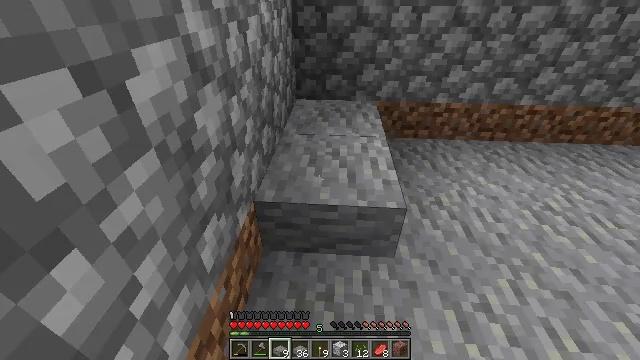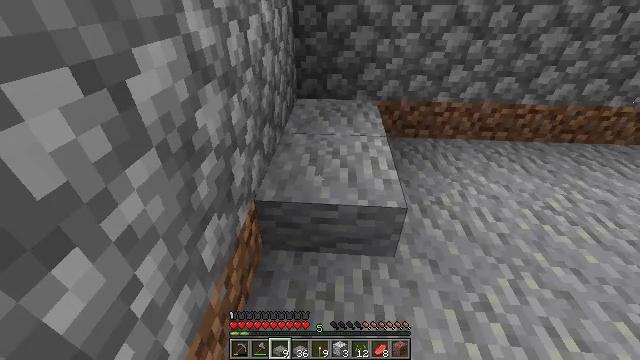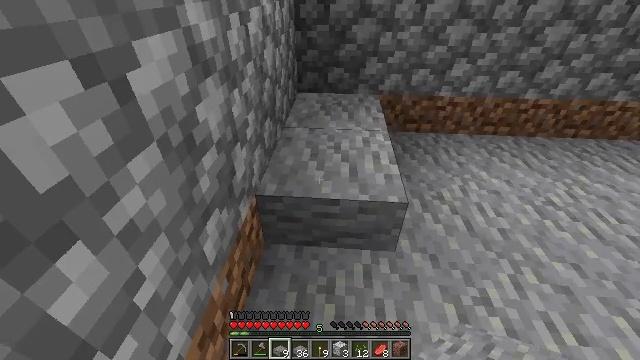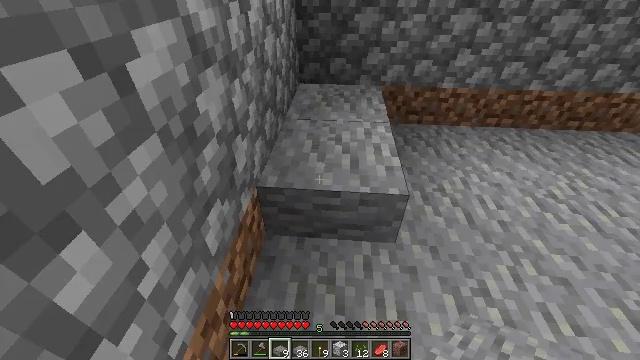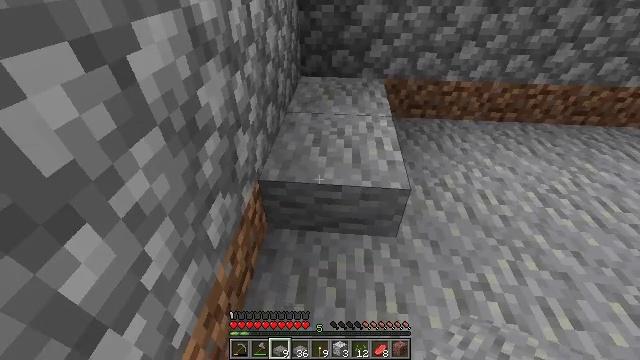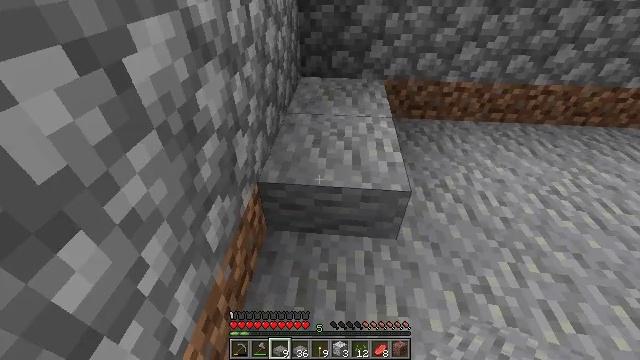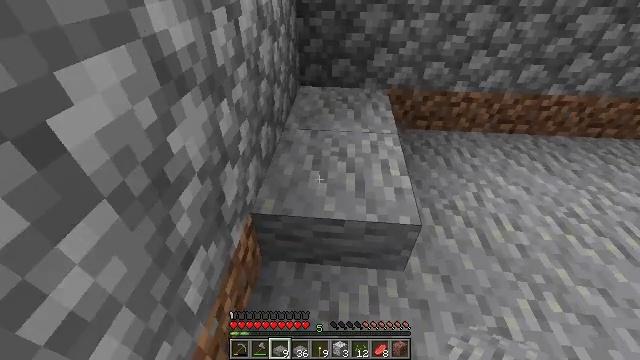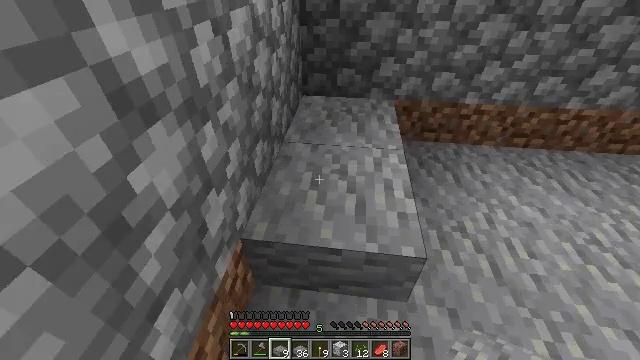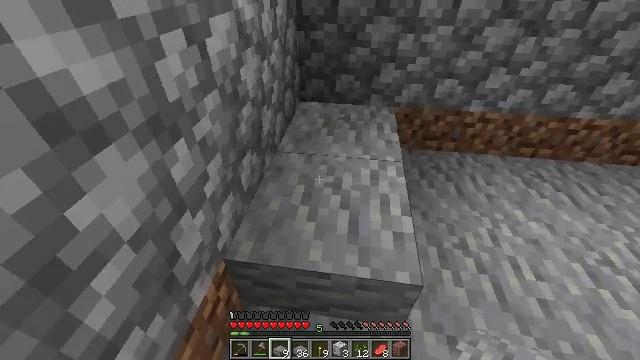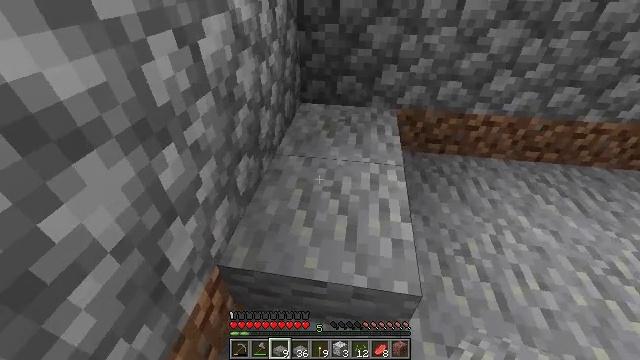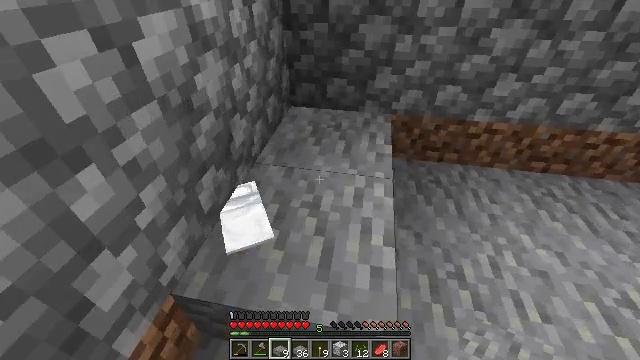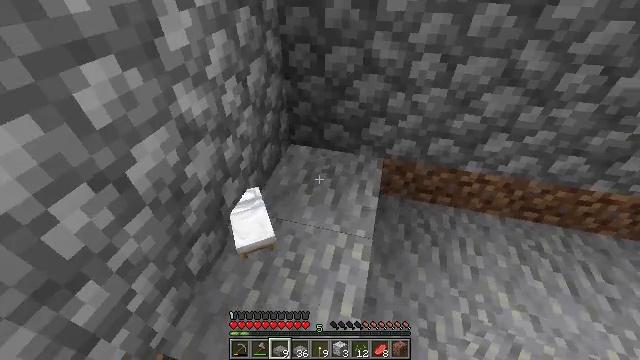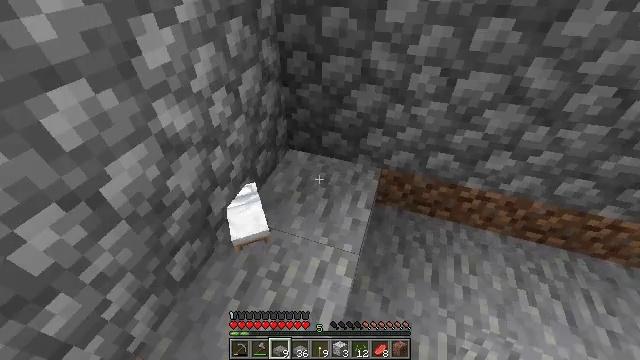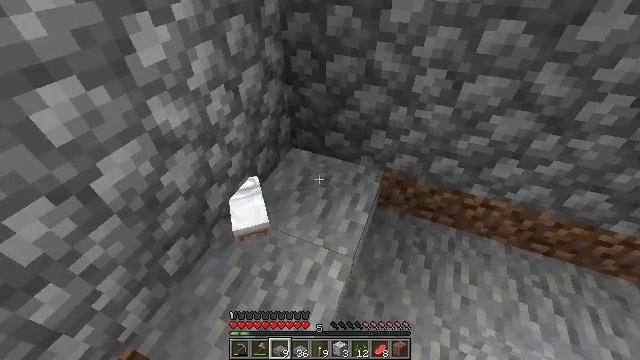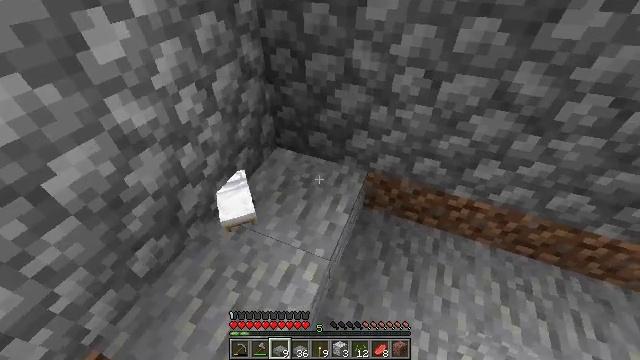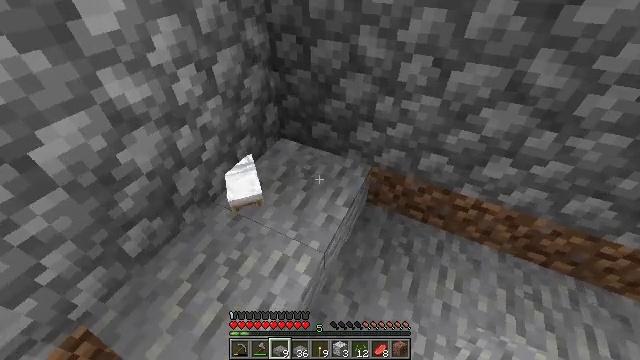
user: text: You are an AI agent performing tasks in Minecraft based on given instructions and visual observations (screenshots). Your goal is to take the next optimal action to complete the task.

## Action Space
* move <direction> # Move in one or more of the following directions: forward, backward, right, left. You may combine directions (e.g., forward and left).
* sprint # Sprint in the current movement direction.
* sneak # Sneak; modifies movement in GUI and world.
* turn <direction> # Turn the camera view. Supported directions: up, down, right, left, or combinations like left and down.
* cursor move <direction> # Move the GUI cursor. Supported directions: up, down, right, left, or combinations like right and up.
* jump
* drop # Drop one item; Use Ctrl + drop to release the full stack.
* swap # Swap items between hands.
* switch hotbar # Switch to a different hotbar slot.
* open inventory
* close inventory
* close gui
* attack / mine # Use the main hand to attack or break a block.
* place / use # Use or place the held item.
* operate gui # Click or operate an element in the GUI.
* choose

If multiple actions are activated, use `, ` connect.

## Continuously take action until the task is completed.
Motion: motion action
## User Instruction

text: Remove a wooden sword from the inventory.
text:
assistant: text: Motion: no_op
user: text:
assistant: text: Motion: turn down
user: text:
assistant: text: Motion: turn down
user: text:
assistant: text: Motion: turn down
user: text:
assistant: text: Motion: move forward
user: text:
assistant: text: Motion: move forward
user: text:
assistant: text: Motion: move forward and move right, turn left
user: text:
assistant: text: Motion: move forward and move right, turn left
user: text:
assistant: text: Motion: move forward and move right
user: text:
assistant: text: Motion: move forward and move right, turn left
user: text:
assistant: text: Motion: move forward and move right, turn left and down
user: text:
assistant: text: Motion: move right, turn left and down
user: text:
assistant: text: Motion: move right, turn left
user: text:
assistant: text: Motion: no_op
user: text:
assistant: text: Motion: turn left
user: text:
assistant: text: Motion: turn left
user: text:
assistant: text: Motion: turn left
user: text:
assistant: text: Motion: turn left
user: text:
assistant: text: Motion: no_op
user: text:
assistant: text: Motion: no_op
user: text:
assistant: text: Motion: no_op
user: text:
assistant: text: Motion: no_op
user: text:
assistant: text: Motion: turn up
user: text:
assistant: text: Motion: move forward, turn up
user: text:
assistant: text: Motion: move forward, turn up
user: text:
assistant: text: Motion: move forward
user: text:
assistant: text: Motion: move forward, jump
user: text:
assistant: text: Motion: move forward, jump
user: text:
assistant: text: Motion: move forward, jump
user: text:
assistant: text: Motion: move forward and move left, jump